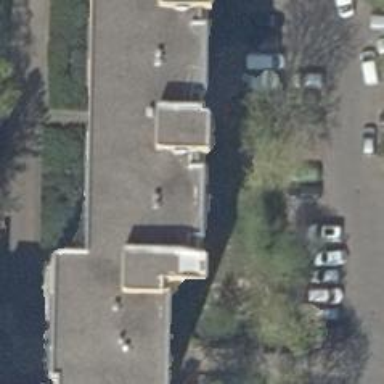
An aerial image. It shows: Building with apartments and flat roof.